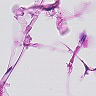
Metastatic tissue present: no